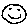
Label: smiley face